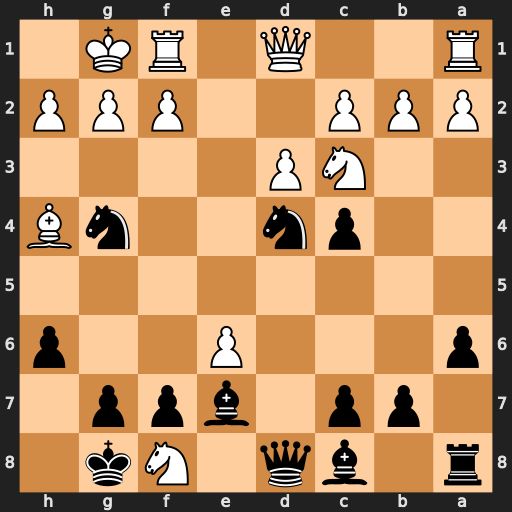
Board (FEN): r1bq1Nk1/1pp1bpp1/p3P2p/8/2pn2nB/2NP4/PPP2PPP/R2Q1RK1
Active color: b
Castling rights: -
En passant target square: -
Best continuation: Bxh4 Qxg4 Kxf8